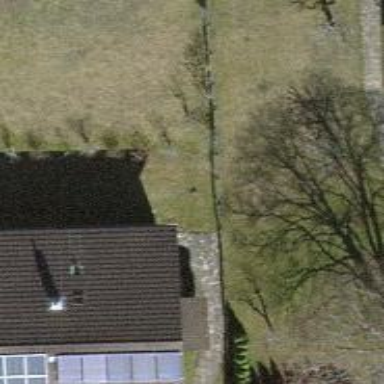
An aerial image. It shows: Hedge acting as barrier.